A time-domain waveform of one vibration snapshot from a rolling-element bearing is shown. Classify the bearing condition as one of: normal, inner_race, outer_race, ball.
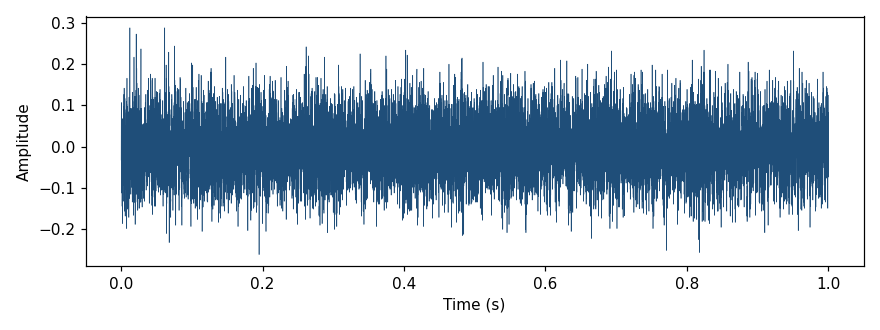
Answer: normal